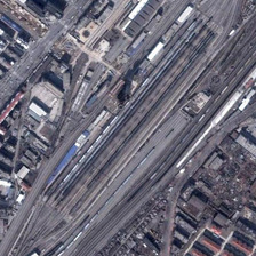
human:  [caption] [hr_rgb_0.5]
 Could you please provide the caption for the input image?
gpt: Several long-distance trains stopped on spindle tracks surrounded by houses.

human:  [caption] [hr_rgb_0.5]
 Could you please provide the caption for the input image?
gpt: Several long trains stopped on the spindle tracks surrounded by houses.

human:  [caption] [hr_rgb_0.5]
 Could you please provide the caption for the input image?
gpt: Several long trains stopped on the spindle-shaped tracks surrounded by houses.

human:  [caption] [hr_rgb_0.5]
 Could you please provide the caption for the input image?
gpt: Several long trains stopped on the spindle-shaped tracks surrounding the houses.

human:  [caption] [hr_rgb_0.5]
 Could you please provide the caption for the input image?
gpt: here lies a railway station between those buildings and rouds .